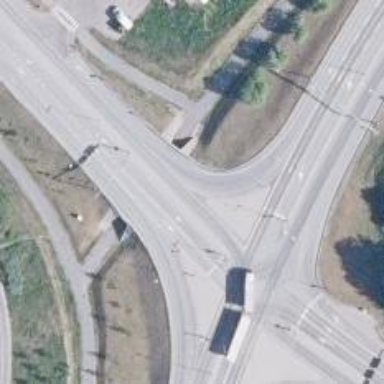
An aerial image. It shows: Trunk link highway with asphalt surface.